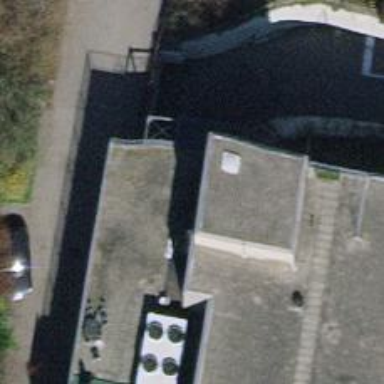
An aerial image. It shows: Parking area.